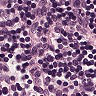
Metastatic tissue present: no